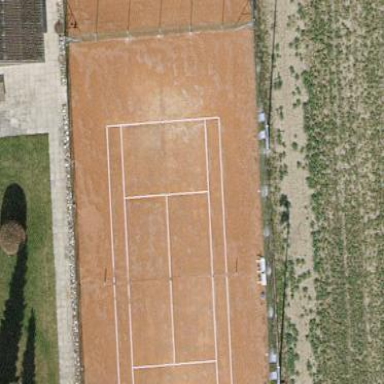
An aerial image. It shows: Tennis court in leisure pitch.